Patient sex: M
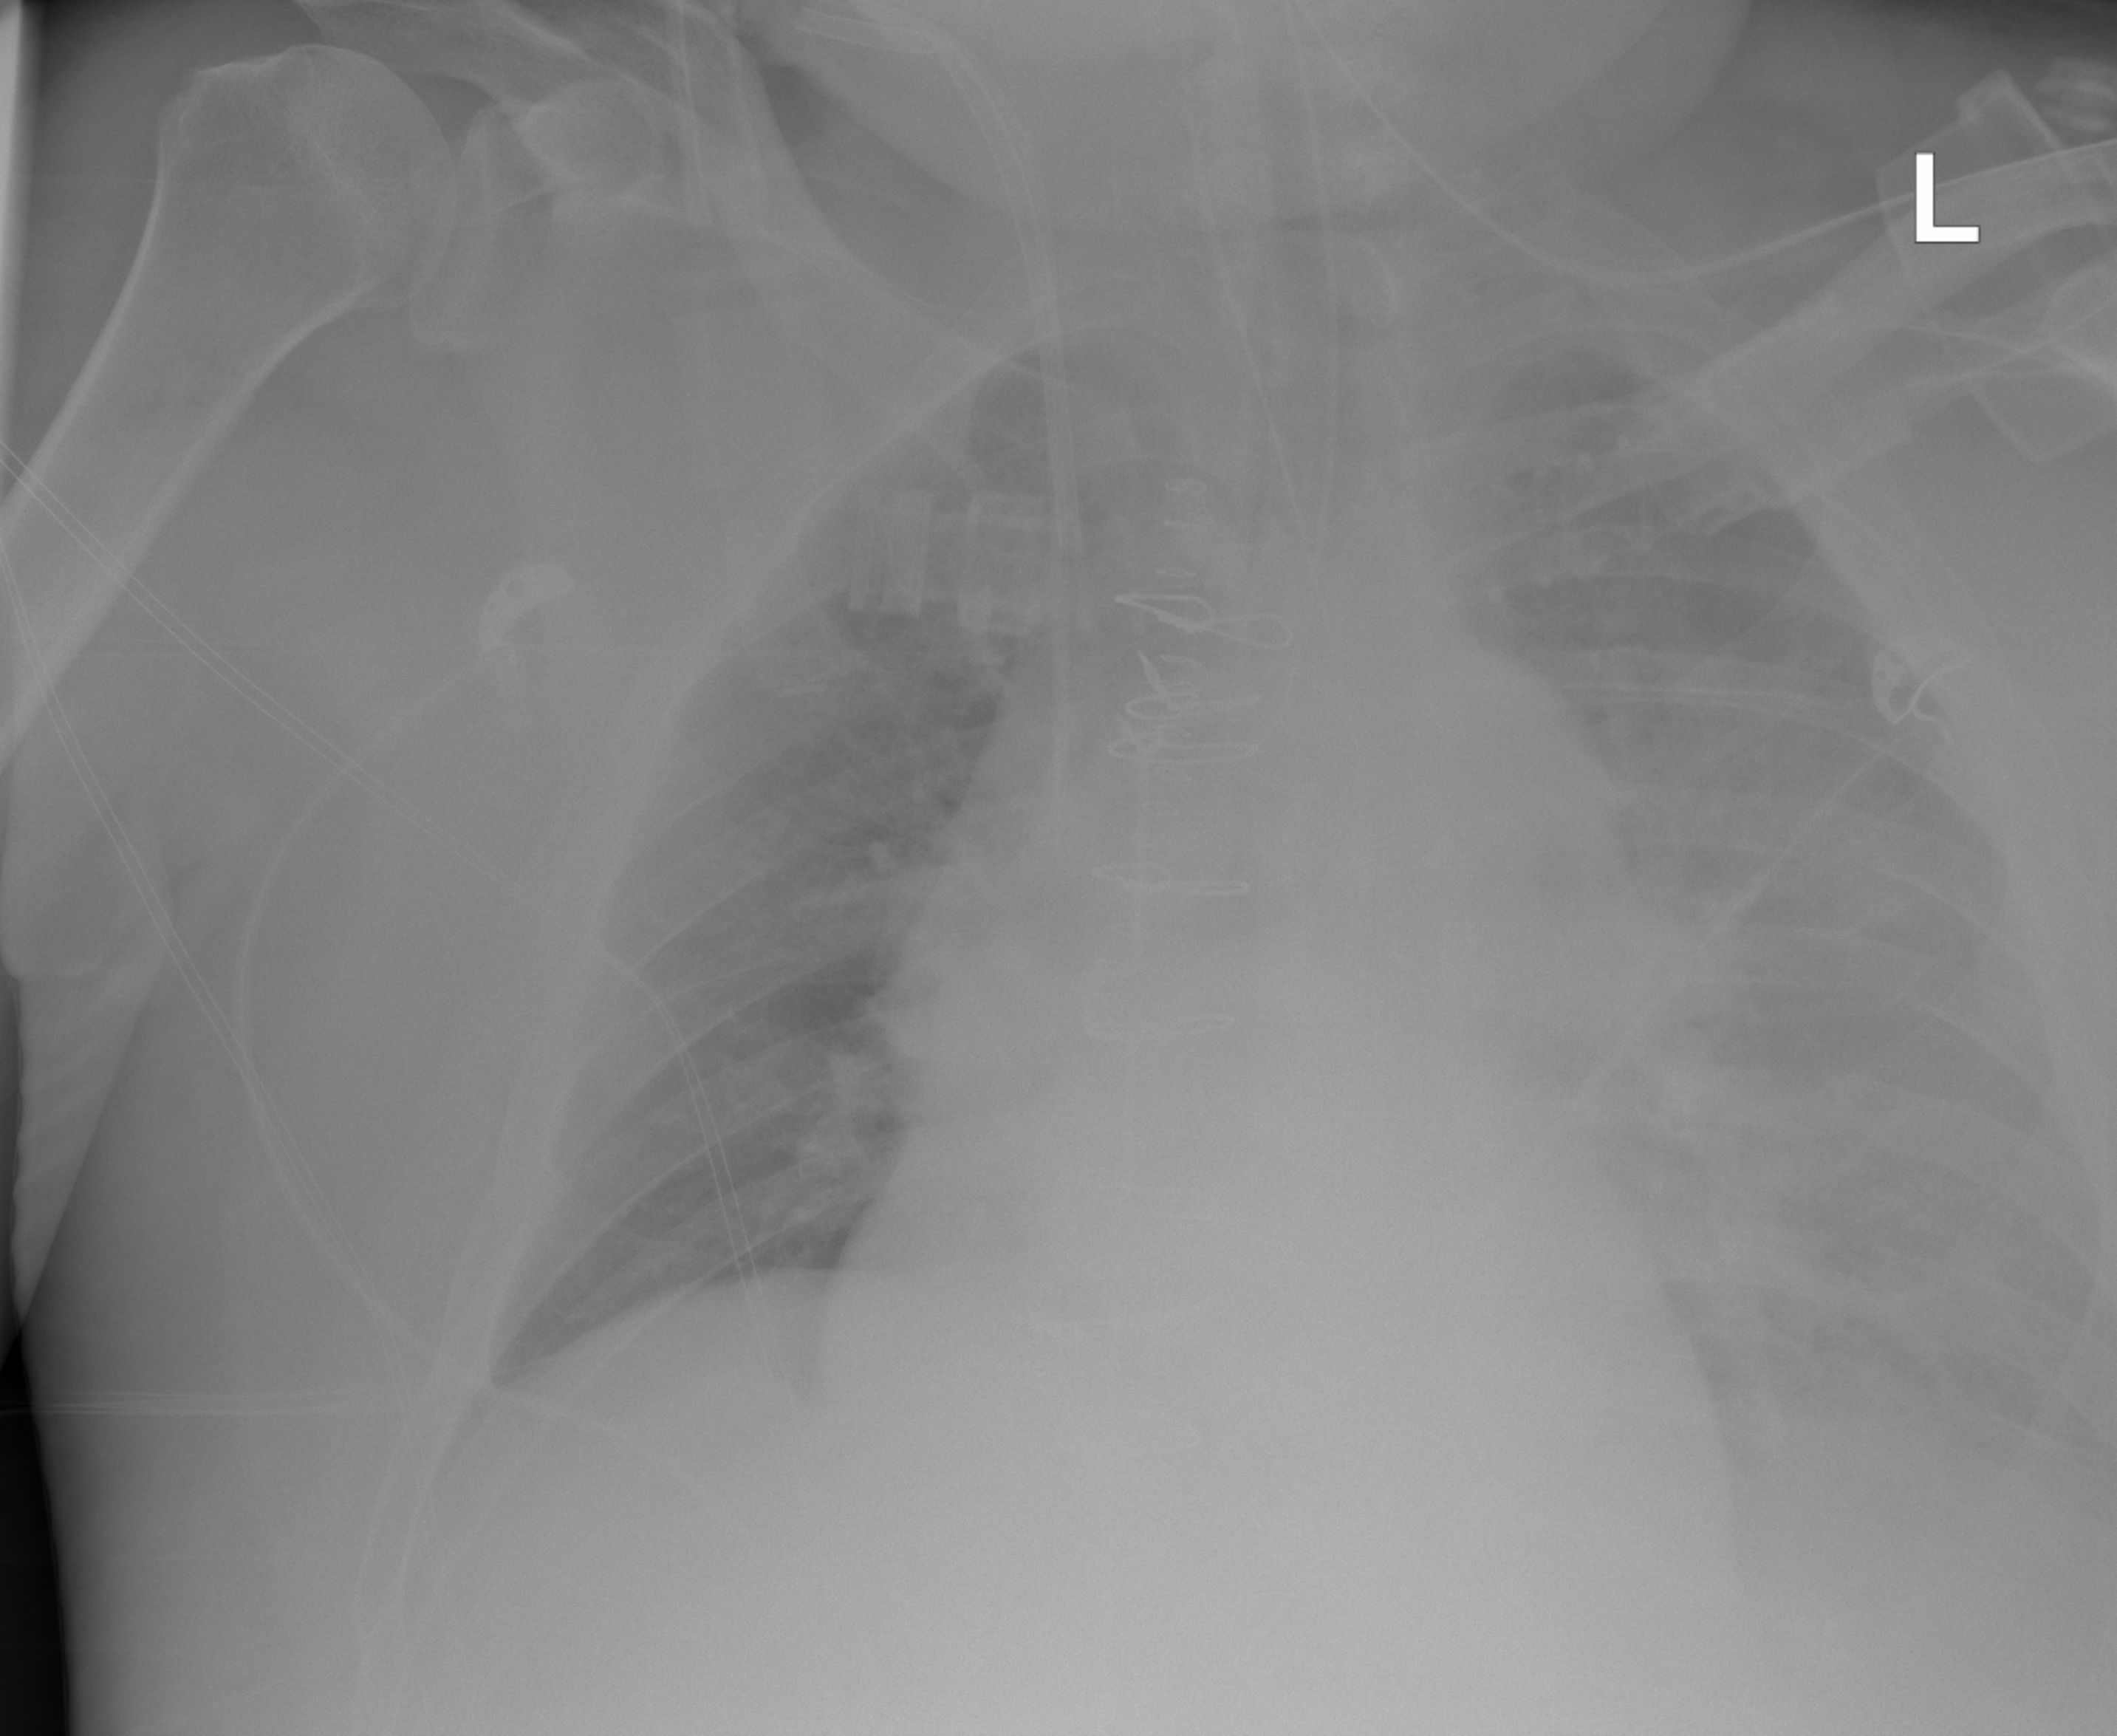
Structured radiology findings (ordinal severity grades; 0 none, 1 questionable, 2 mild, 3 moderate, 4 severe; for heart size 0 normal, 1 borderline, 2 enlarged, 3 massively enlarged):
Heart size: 1
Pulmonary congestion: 0
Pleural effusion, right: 0
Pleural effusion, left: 3
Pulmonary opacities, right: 0
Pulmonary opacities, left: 0
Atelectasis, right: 0
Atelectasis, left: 3